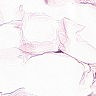
Metastatic tissue present: no